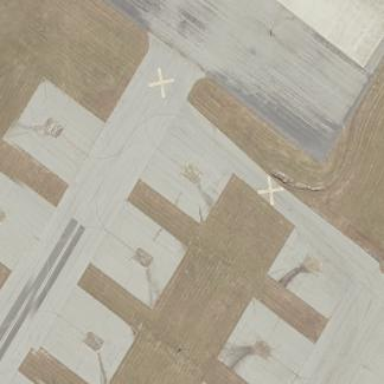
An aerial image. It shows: Apron at the airport.